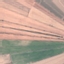
Land use / land cover: PermanentCrop